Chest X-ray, PA view. Patient: 44 years old, sex M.
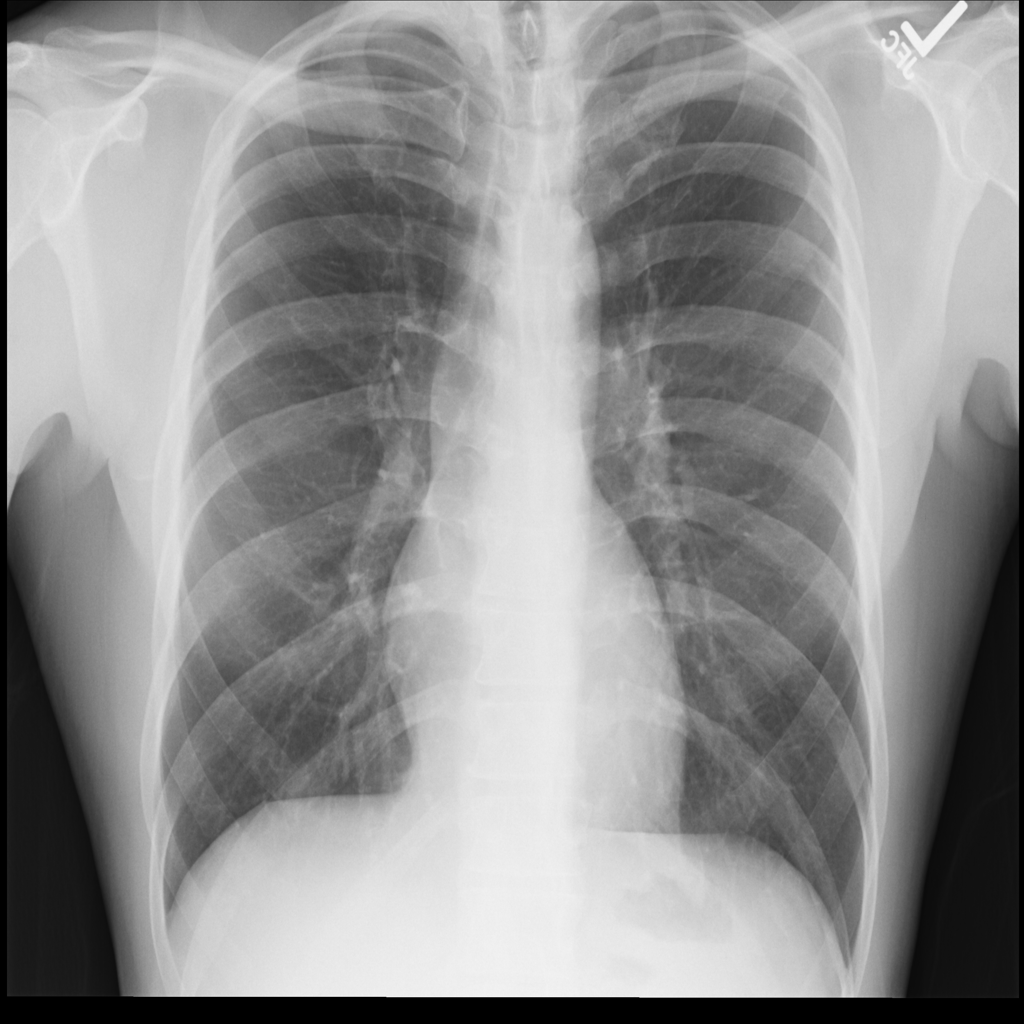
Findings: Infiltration